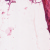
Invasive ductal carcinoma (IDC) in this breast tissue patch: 0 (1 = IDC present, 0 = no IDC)